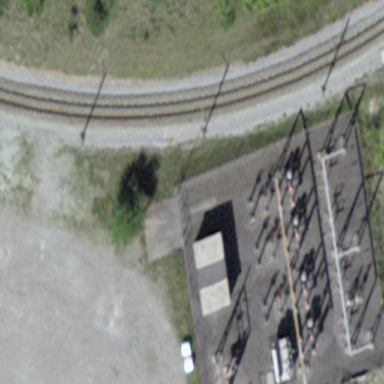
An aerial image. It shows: Power substation specializing in traction. It is enclosed by fence.